Question: I try to wrap a text on a button as follow:
'''
nextButton=UIButton(frame: CGRectMake(buttonHWidth, textHeigth, buttonHWidth, buttonHeigth));
nextButton.backgroundColor = UIColor.lightGrayColor()
nextButton.setTitle("", forState: UIControlState.Normal)
nextButton.addTarget(self, action: "buttonAction:", forControlEvents: UIControlEvents.TouchUpInside)
nextButton.tag = 22;
label_nextButton = UILabel(frame: CGRectMake(buttonHWidth, textHeigth, buttonHWidth, buttonHeigth));
label_nextButton.textAlignment = NSTextAlignment.Center;
label_nextButton.numberOfLines = 2;
label_nextButton.font = UIFont.systemFontOfSize(16.0);
label_nextButton.text = "Prss next Press next";
label_nextButton.textColor=UIColor.blackColor();
nextButton.addSubview(label_nextButton);
self.view.addSubview(nextButton);
'''
I can see the button on the device, but I don't see any text.
What am I doing wrong ? Or can this be done without adding a label to a button ?
Thanks for helping.
Illustration. It looks like :

When just doing:
'''
nextButton.setTitle("this is a very very long text", forState: UIControlState.Normal)
'''
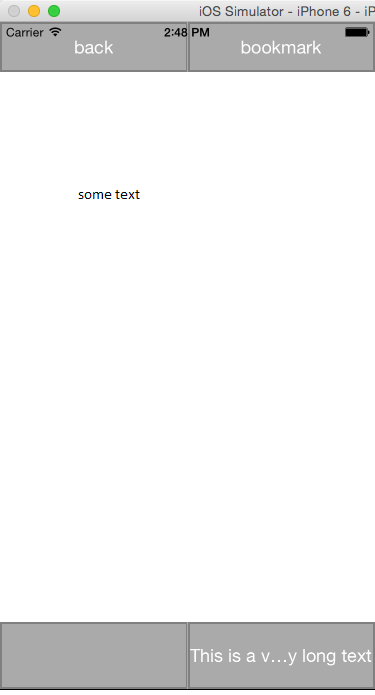
Answer: You need to write text in the setTitle method:
'''
nextButton.setTitle("This is the very very long text!", forState: UIControlState.Normal)
'''
Set the number of lines and wrap mode to the title label:
'''
nextButton.titleLabel.numberOfLines = 0; // Dynamic number of lines
nextButton.titleLabel.lineBreakMode = NSLineBreakByWordWrapping;
'''
> Update to Swift 4
'''
nextButton.titleLabel.numberOfLines = 0; // Dynamic number of lines
nextButton.titleLabel.lineBreakMode = NSLineBreakMode.byWordWrapping;
'''